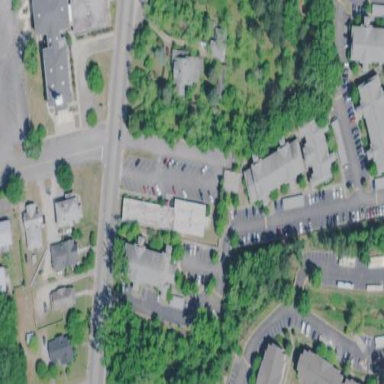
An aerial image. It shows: Commercial area.